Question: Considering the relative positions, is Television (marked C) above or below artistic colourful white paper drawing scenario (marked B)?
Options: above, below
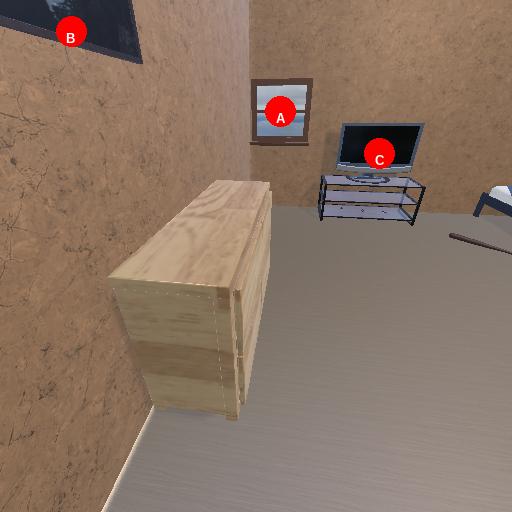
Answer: above